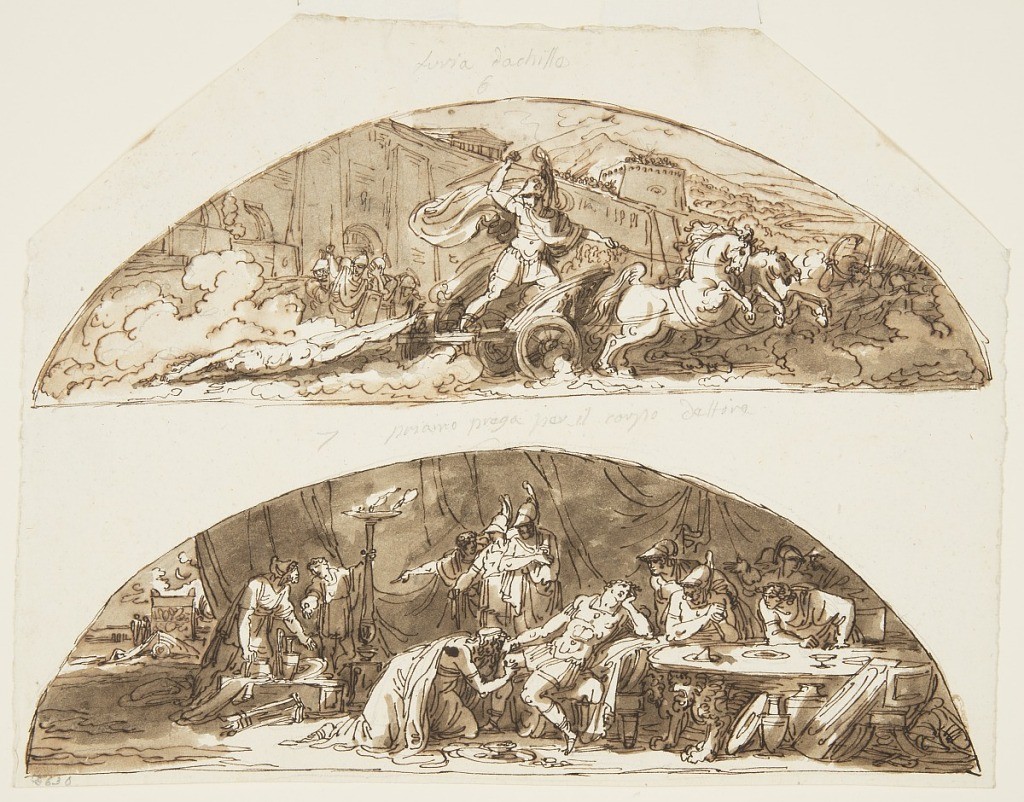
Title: Achilles Drags the Body of Hector around Walls of Troy, Priam Pleads for the Body of Hector, Ceiling Designs for the Galleria di Achille, Palazzo Milzetti, Faenza, Italy
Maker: Felice Giani, Italian, 1758–1823
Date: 1802–05
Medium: Pen and brown ink, brush and gray-brown wash over traces of graphite on white laid paper
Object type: Drawing
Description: Two lunette shaped drawings on one irregular sheet. In upper drawing, the figure of Achilles, driving a horse-drawn chariot, drags the body of Hector around city of Troy. In lower drawing, Priam, in the tent of Achilles, kneels before Achilles and kisses his right hand; some warriors watch the scene and others look at Priam's gifts.